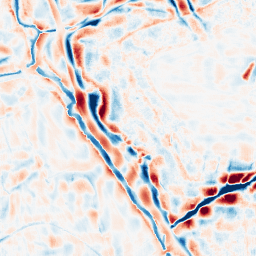
Category: wavelet
Decomposition family: wavelet_biorthogonal
Decomposition parameters: wavelet: bior4.4
level: 4
Upsampling method: fft_zeropad
Upsampling parameters: scale: 2
Upsampling scale: 2